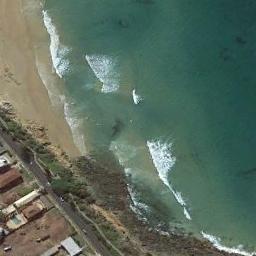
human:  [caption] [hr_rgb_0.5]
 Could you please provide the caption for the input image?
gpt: The water reached the beach .

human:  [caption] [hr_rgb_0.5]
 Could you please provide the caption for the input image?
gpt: Green water and red houses and grass .

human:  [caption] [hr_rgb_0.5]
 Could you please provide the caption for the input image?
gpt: The beach with brown sand and the residential area beside .

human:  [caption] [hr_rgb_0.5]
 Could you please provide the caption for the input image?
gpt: There are many buildings and trees beside the beach .

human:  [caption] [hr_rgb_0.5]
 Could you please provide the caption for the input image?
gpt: Many buildings  are beside the beach .